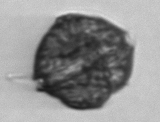
Label: Alexandrium_catenella